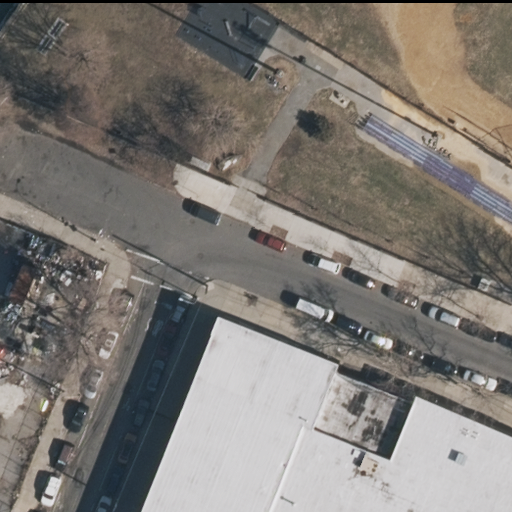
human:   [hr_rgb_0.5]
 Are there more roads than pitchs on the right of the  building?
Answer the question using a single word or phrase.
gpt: yes

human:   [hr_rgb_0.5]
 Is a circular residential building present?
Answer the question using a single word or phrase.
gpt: no

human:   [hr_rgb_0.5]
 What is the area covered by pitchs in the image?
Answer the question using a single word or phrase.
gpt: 893m2

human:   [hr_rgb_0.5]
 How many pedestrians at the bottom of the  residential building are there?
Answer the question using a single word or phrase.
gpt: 0

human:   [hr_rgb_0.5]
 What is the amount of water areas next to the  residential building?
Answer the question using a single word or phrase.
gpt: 1

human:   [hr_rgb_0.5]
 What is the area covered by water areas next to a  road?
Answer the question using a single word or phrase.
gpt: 5m2

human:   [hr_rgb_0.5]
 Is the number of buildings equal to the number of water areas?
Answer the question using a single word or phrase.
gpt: yes

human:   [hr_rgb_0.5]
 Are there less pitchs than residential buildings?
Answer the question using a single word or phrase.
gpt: no

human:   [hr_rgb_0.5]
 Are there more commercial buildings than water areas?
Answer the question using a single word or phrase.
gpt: no

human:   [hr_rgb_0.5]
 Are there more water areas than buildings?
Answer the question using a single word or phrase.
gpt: no

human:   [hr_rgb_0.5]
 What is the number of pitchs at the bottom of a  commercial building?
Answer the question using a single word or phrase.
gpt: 0

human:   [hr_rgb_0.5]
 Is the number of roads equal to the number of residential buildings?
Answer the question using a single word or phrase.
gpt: no

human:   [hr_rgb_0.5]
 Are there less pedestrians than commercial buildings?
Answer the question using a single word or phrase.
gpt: no

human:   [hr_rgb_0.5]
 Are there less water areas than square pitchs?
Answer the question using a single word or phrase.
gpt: no

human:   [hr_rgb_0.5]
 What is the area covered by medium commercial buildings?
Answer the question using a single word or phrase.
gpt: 0m2

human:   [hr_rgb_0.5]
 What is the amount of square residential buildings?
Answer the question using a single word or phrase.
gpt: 0

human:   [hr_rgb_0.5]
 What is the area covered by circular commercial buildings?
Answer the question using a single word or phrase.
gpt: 0m2

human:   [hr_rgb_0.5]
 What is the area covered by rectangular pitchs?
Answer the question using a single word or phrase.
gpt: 893m2

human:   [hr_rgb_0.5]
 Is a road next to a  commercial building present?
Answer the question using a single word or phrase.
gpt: no

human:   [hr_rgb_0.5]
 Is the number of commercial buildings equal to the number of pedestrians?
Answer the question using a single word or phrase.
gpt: no

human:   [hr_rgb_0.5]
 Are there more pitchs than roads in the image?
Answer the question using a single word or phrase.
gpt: no

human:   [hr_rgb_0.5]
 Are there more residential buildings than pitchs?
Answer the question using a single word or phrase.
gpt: no

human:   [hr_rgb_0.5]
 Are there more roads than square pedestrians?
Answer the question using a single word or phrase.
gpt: yes

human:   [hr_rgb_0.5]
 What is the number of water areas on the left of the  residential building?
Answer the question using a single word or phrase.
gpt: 1

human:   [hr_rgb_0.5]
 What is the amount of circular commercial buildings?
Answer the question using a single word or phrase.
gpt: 0

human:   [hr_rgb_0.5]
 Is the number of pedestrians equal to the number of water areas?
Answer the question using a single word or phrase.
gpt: yes

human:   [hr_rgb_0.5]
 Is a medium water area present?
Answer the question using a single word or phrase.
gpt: no

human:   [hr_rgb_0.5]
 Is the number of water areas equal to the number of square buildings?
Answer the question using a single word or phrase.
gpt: no

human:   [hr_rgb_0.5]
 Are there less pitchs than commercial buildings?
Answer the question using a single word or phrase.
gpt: no

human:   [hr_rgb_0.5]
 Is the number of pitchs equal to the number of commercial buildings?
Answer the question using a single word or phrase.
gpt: no

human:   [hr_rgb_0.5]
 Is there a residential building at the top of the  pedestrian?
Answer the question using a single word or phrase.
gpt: no

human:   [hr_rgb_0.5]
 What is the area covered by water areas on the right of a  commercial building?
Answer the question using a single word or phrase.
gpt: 0m2

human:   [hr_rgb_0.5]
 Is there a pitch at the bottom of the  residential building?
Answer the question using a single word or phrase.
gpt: no

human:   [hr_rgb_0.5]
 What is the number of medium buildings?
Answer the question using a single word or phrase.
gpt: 0

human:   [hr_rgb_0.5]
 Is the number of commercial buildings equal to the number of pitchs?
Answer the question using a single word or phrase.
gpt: no

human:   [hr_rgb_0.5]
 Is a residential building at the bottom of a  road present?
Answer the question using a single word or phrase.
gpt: yes